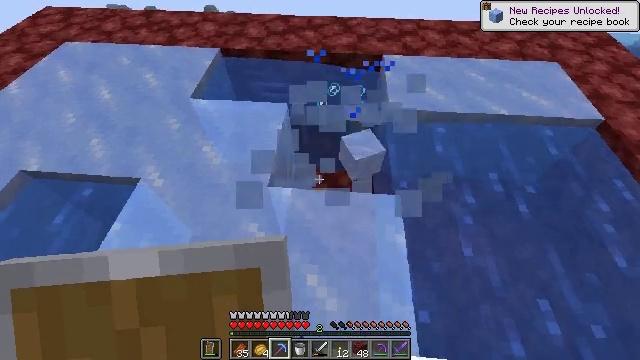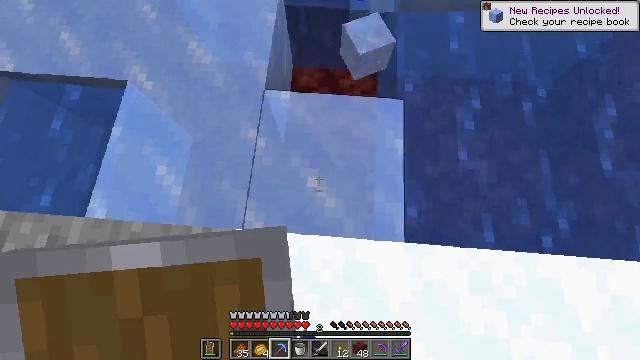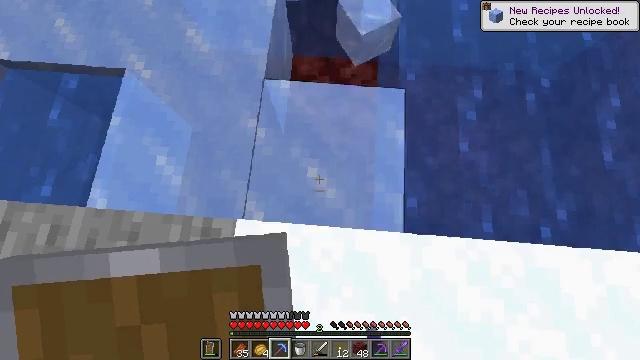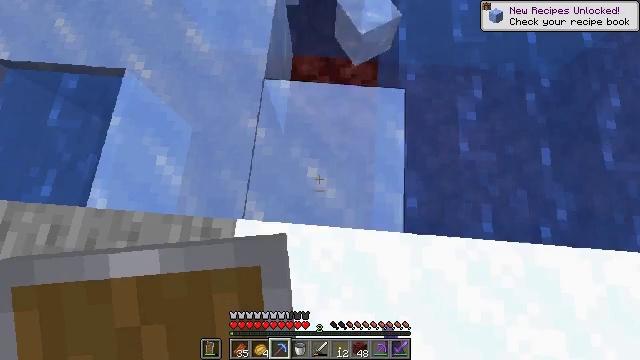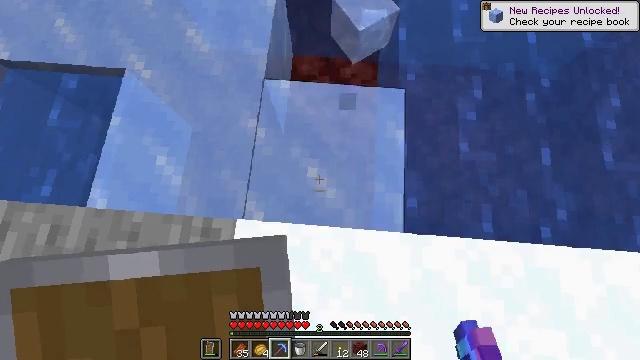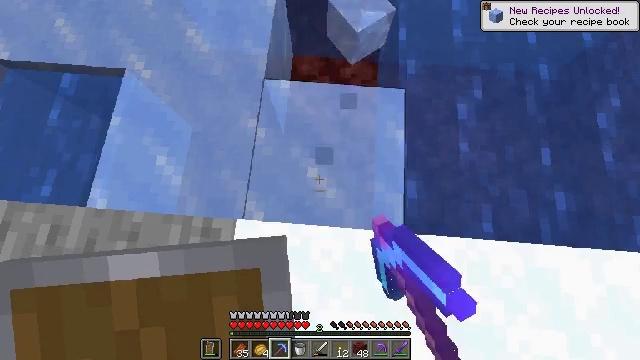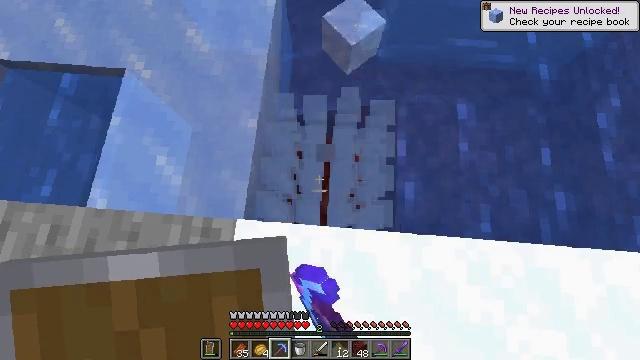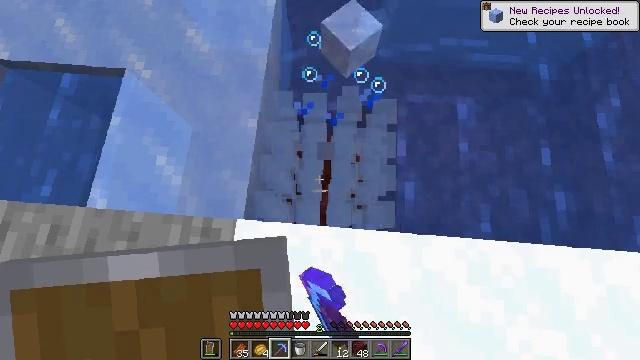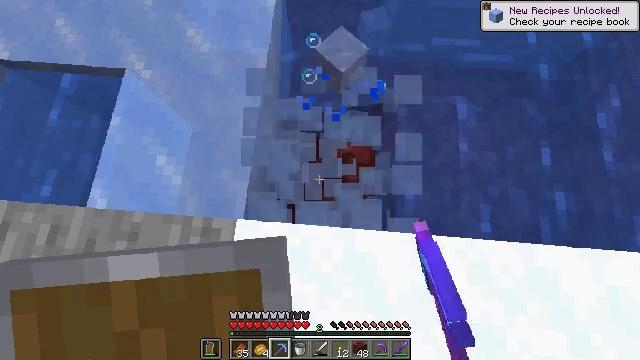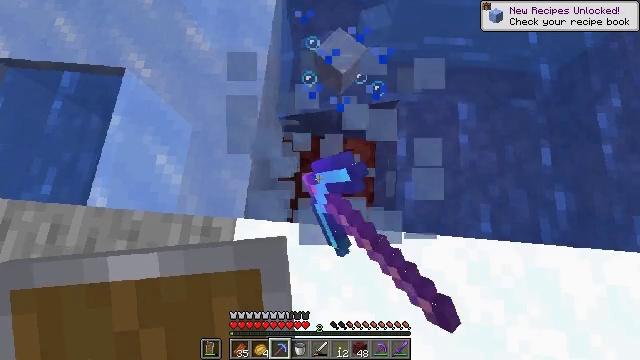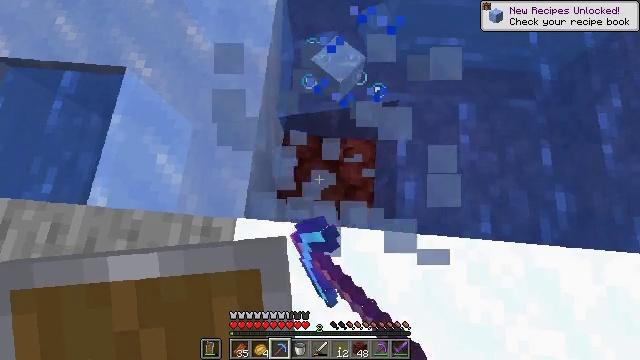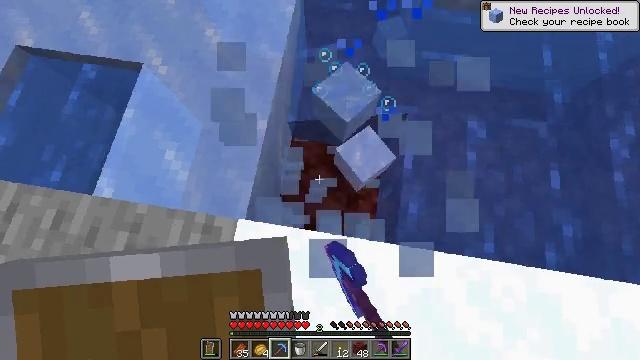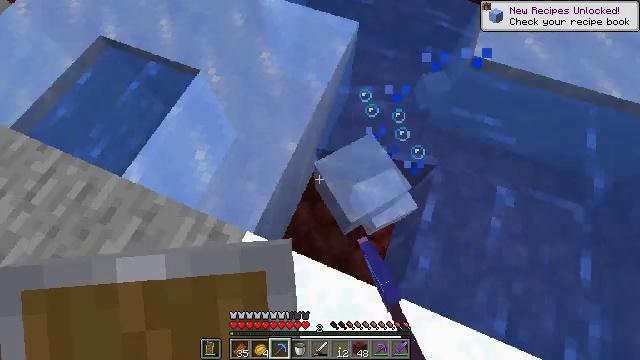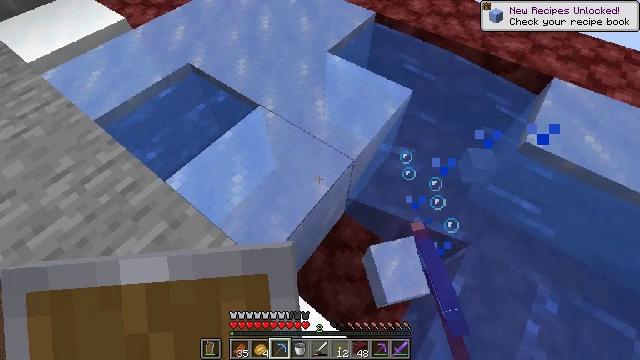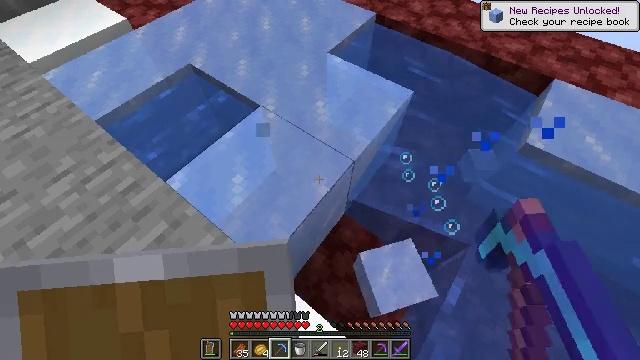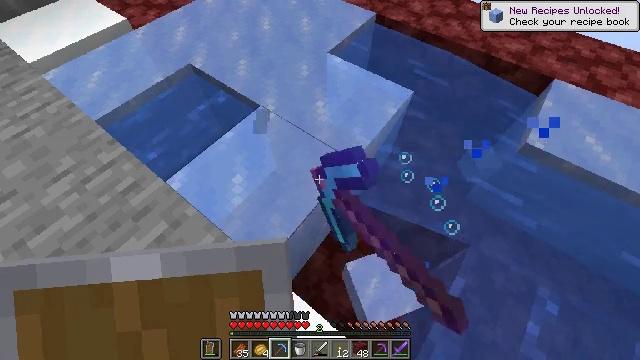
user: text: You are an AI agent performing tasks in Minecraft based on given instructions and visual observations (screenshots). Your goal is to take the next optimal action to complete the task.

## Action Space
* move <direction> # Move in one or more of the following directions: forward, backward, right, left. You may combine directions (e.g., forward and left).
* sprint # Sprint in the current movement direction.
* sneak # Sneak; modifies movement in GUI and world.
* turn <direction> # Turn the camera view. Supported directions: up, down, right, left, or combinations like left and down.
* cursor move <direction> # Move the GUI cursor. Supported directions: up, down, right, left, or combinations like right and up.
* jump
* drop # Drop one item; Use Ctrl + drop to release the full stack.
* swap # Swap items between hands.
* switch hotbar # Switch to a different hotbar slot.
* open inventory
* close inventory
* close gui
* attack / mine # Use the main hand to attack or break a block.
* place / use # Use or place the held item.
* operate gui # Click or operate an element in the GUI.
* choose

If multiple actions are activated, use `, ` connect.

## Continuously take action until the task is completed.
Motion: motion action
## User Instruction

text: Gather ice for building or crafting.
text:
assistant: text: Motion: turn down
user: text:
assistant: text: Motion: turn down
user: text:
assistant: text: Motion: no_op
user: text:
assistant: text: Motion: attack / mine
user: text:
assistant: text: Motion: attack / mine
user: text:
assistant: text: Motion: attack / mine
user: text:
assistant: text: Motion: attack / mine
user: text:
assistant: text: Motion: attack / mine
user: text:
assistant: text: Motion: no_op
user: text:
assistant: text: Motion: no_op
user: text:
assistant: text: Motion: turn left and up
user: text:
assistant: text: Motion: turn left and up
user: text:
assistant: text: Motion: turn left and up
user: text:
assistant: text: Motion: attack / mine
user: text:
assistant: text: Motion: attack / mine
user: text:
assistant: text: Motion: attack / mine
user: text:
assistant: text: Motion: attack / mine
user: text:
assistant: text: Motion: attack / mine
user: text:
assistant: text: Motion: attack / mine
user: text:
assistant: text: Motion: attack / mine
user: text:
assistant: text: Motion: no_op
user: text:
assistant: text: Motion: no_op
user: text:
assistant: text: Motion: turn right and up
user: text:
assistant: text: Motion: turn right and up
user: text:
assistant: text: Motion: no_op
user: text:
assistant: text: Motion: attack / mine
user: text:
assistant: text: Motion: attack / mine
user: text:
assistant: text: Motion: attack / mine
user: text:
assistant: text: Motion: attack / mine
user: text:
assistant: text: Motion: attack / mine